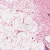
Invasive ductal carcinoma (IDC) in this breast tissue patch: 1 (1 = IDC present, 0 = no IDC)